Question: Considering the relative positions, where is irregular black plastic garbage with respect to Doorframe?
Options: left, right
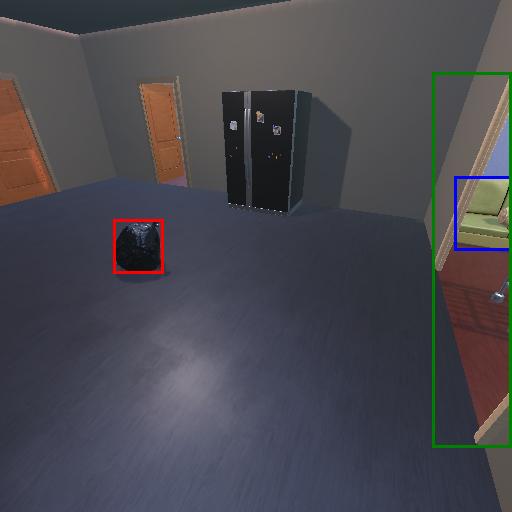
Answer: left